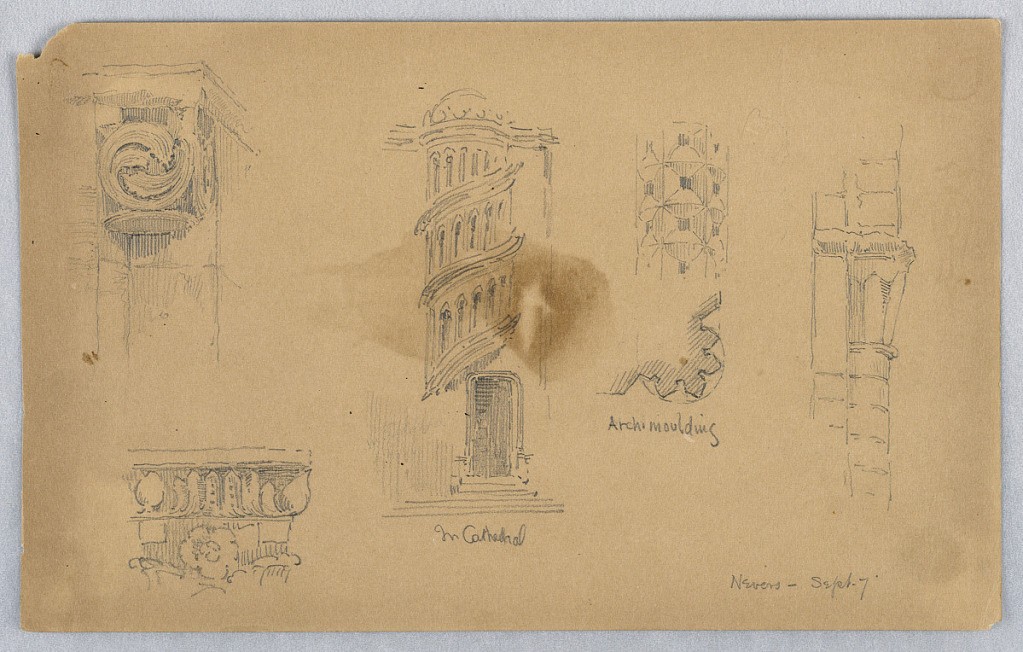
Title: Architectural Details at Nevers
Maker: Arnold William Brunner, American, 1857–1925
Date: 1883
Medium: Graphite on brown paper
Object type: Drawing
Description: Staircase, moulding and capitals.